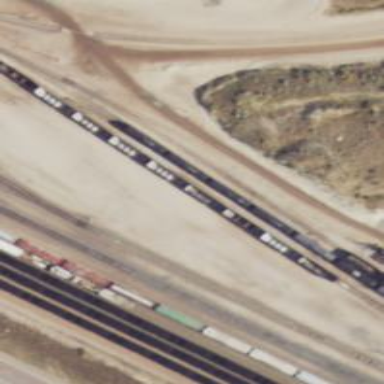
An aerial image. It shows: Railway siding for service.